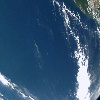
Label: water